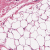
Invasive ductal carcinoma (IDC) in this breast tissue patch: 0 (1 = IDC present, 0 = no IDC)